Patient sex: M
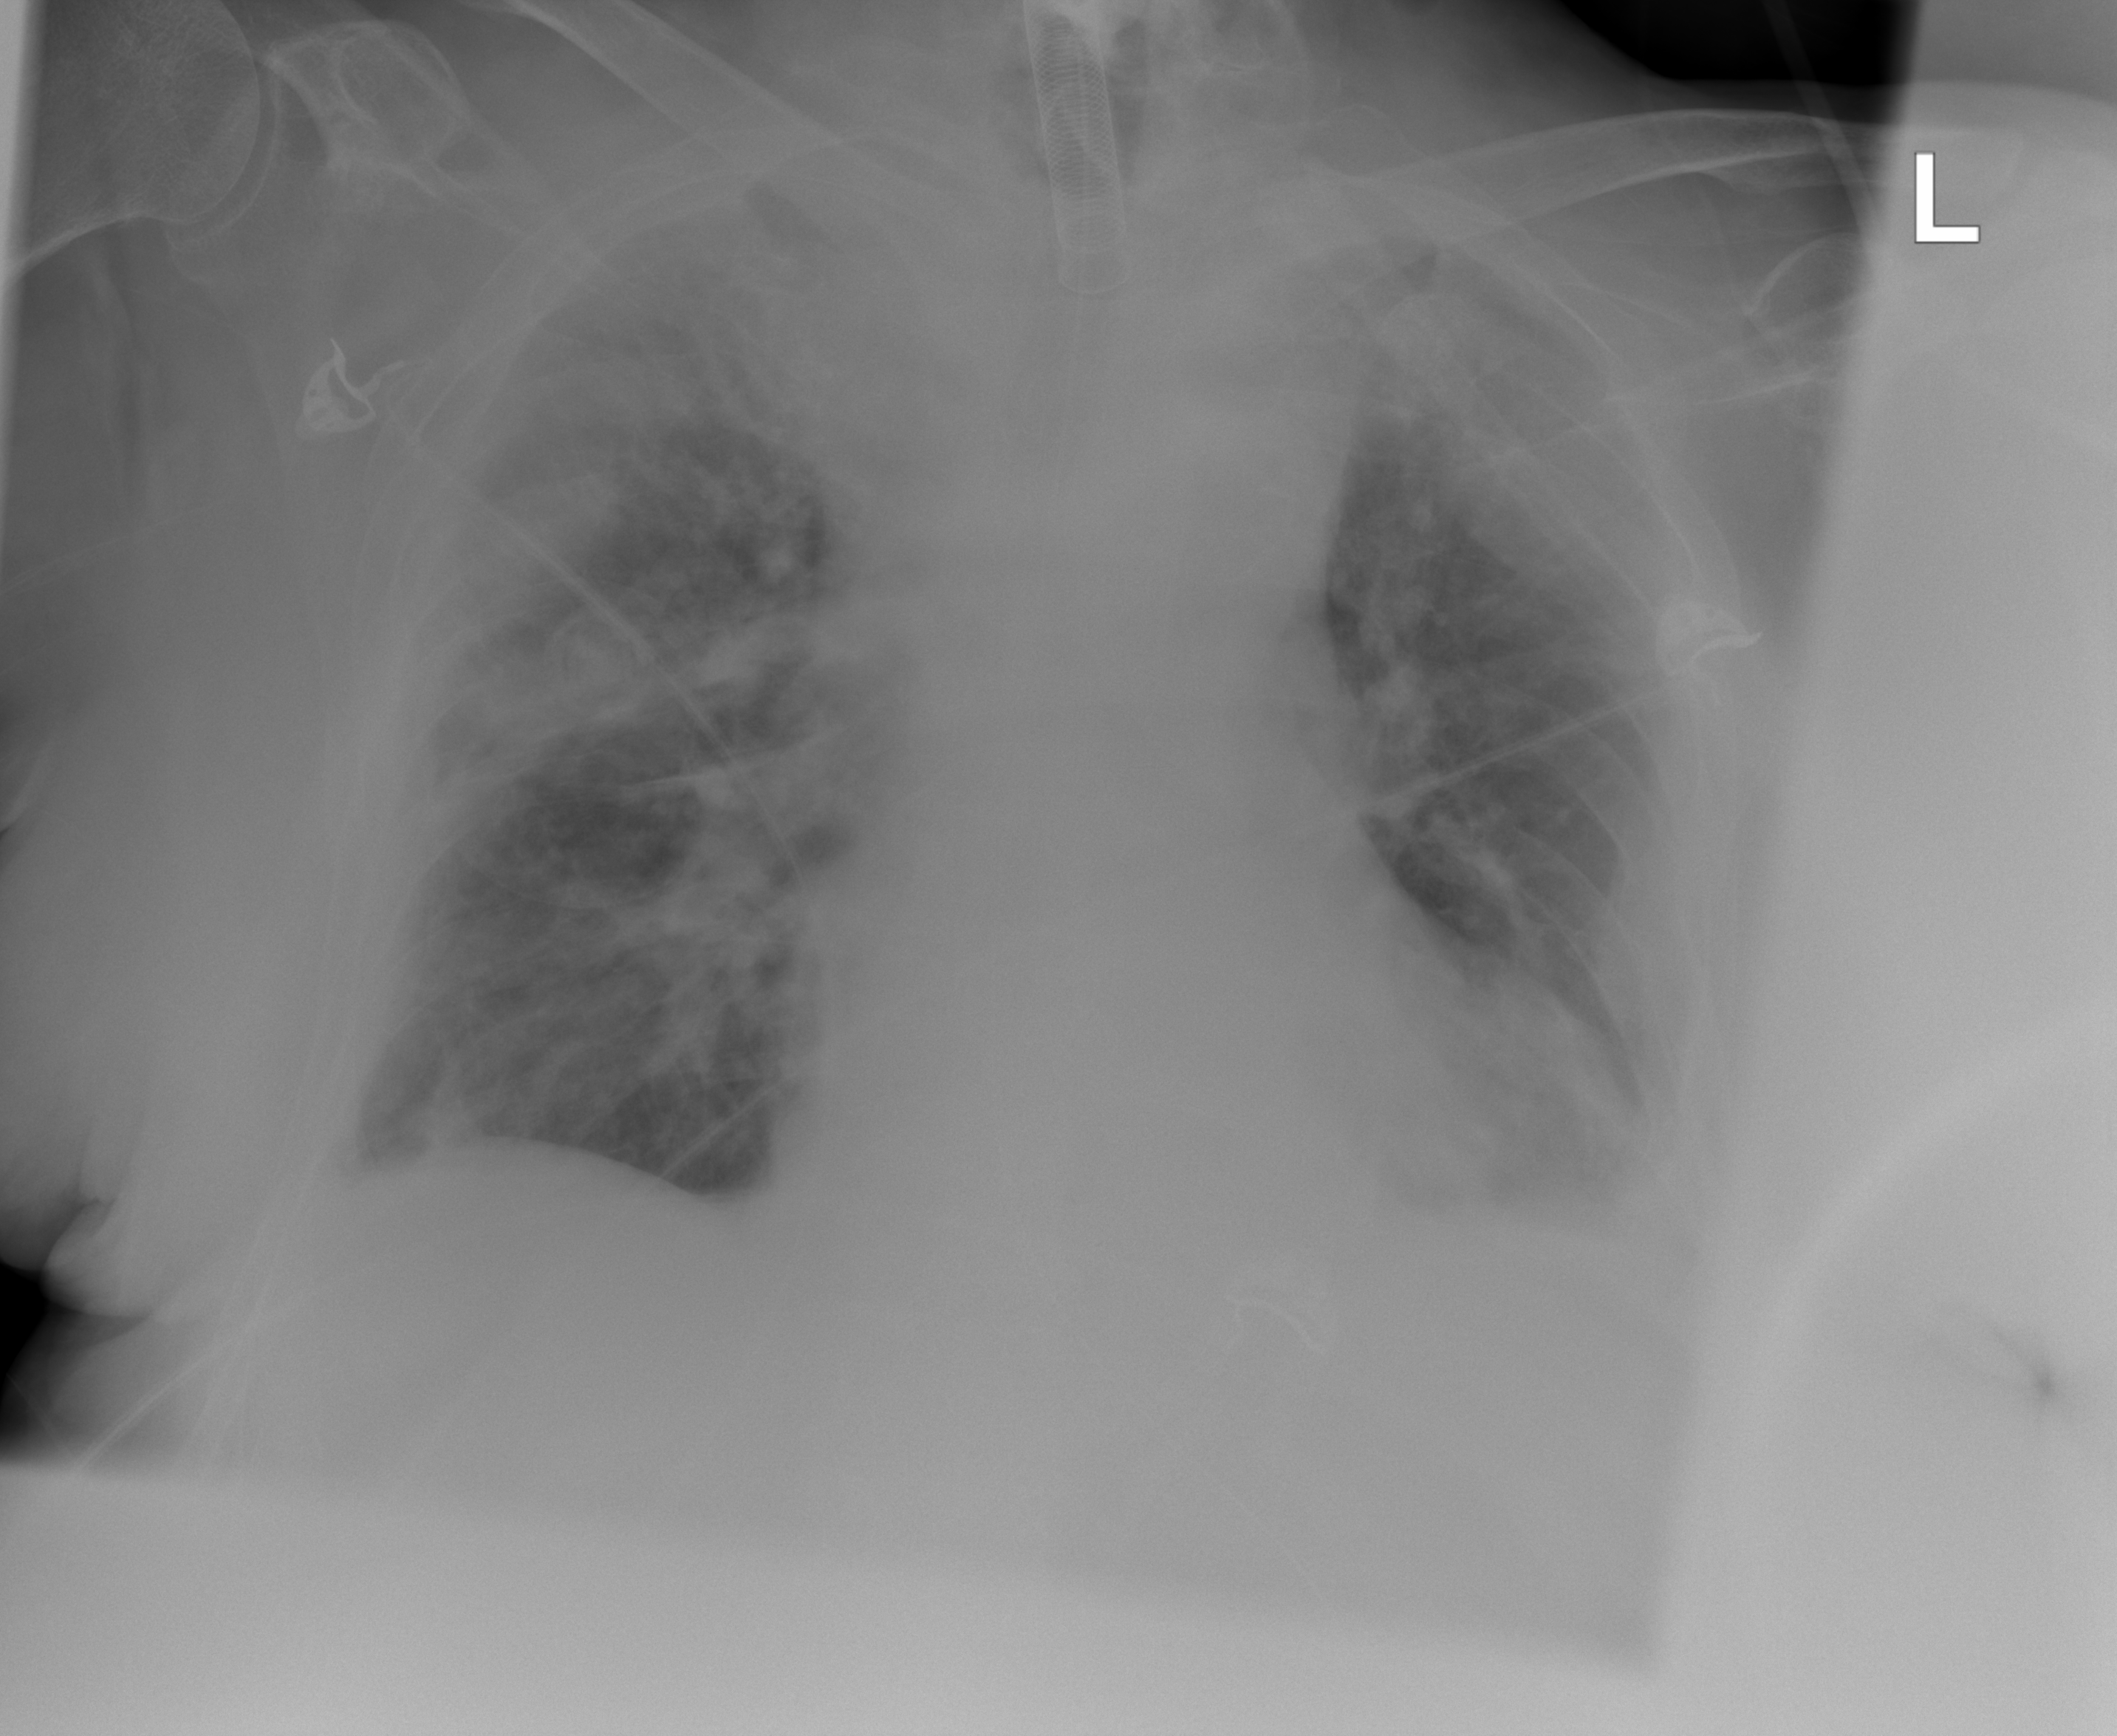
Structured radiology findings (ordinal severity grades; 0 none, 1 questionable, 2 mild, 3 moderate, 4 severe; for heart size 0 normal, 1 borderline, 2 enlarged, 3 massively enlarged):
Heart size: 1
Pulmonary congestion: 2
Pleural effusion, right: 2
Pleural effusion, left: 2
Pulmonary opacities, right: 3
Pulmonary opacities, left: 2
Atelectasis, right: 2
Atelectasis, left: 2